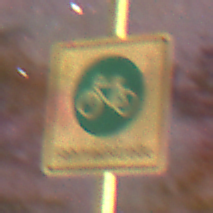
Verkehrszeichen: BeginnFahrradstrasse
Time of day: Night
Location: Outdoor (Suburban)
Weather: Clear
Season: NotSpecified
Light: Artificial